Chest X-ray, PA view. Patient: 35 years old, sex F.
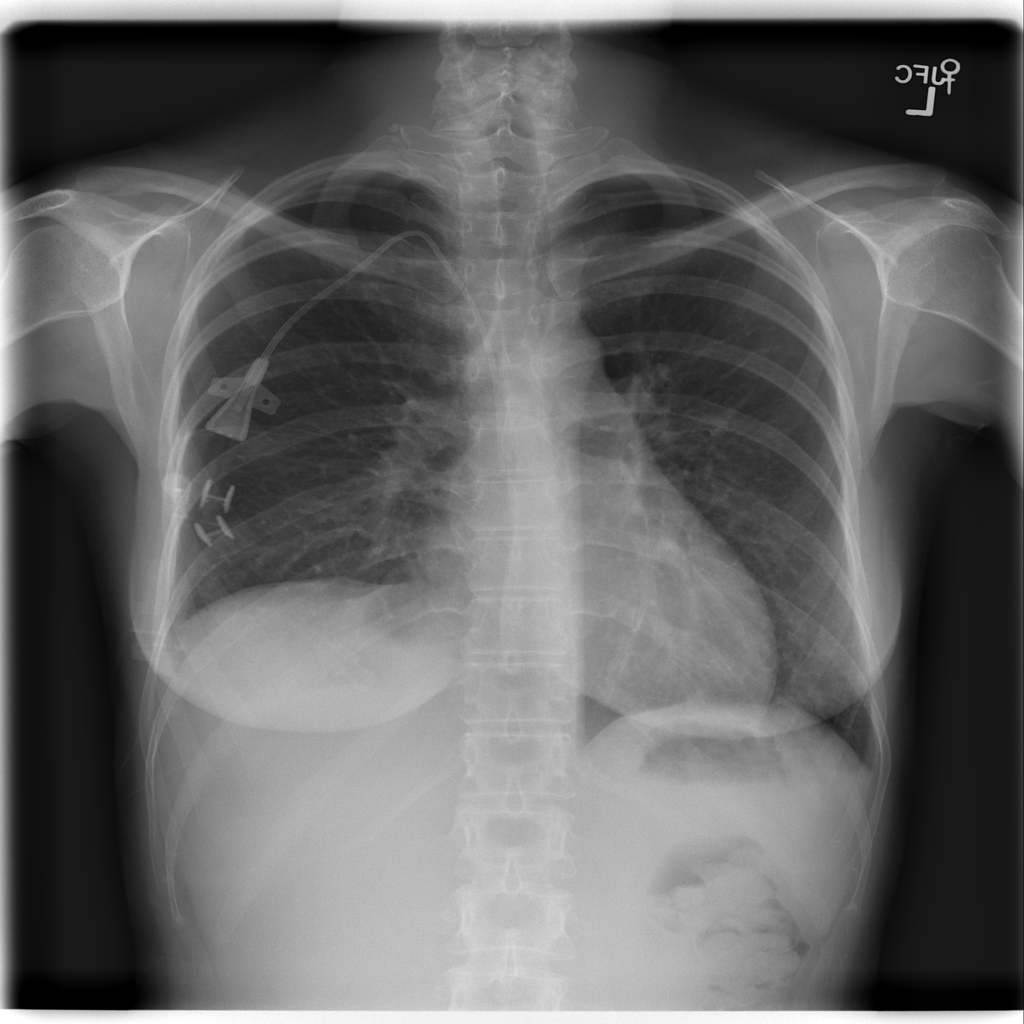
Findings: No Finding